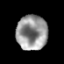
Tissue: prostate
Cell type: Epithelial cells
Senescence score: 0.3547
Nuclear area (px): 1057
Mean DAPI intensity: 150.442